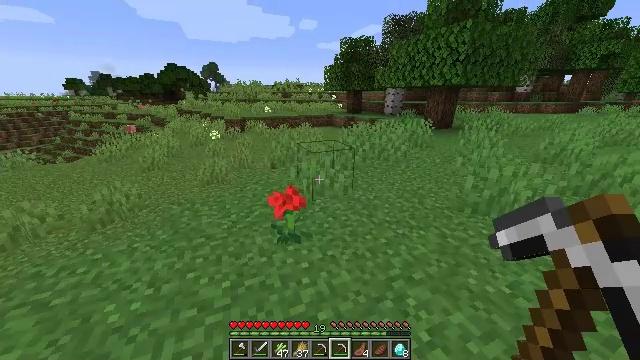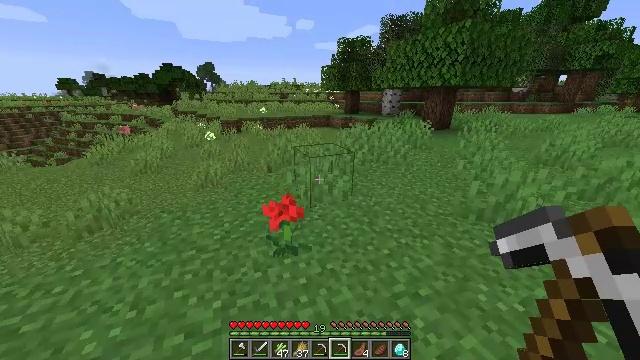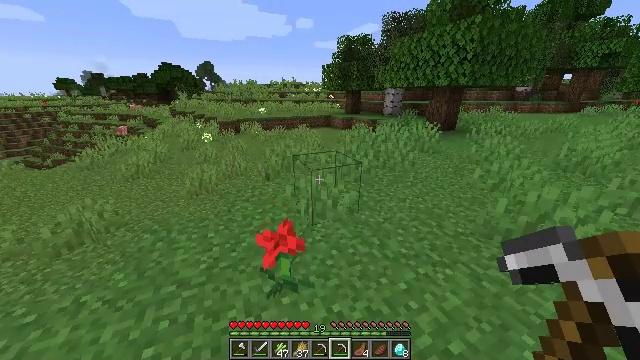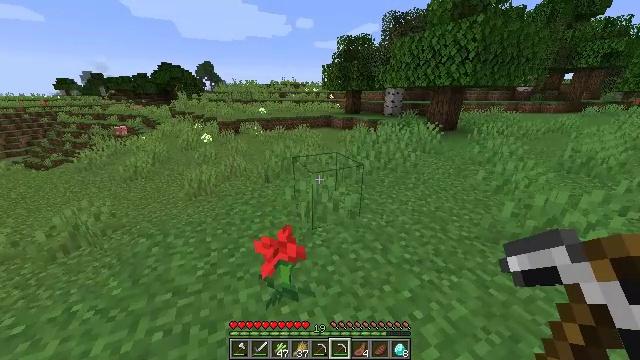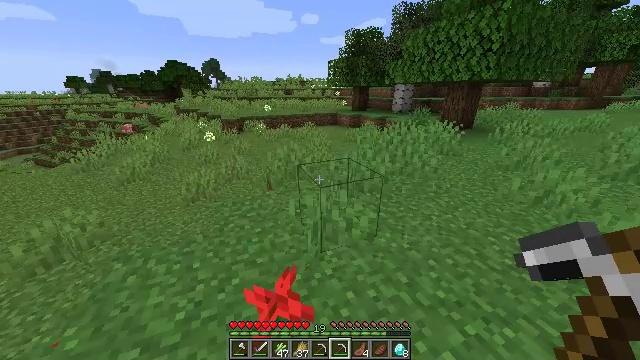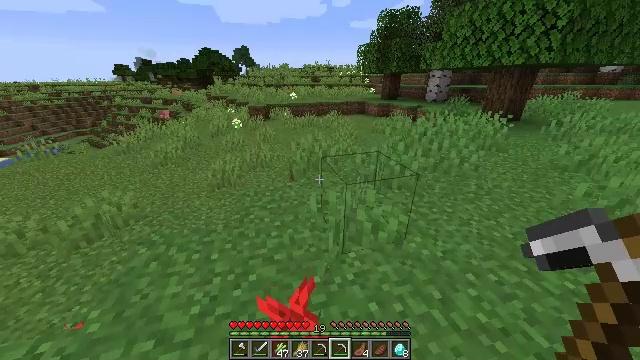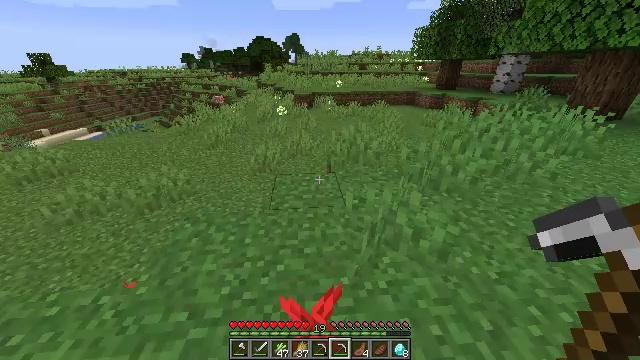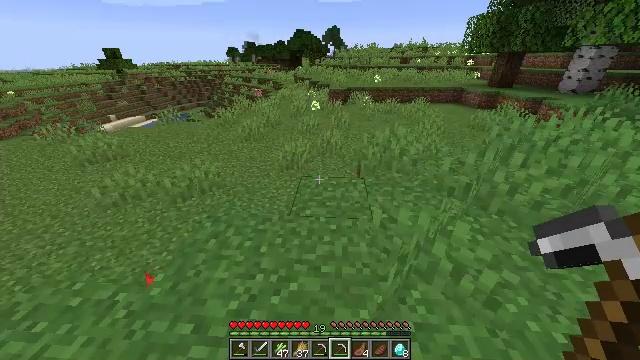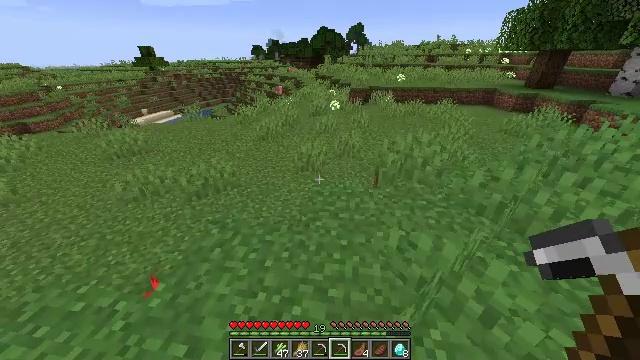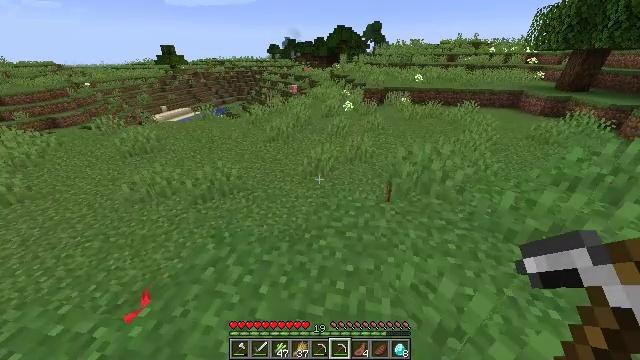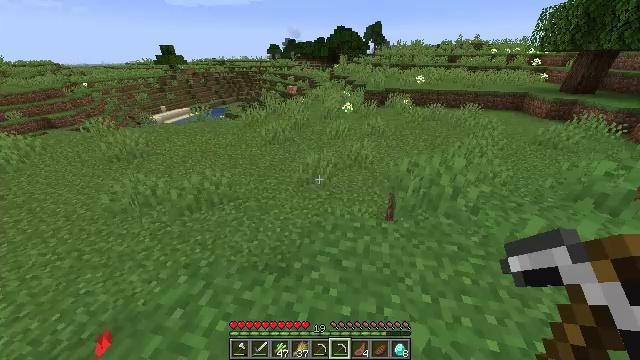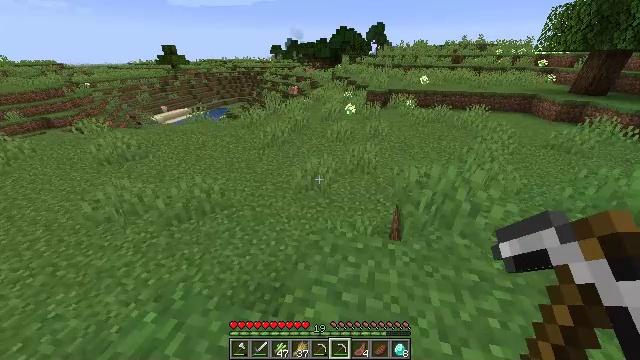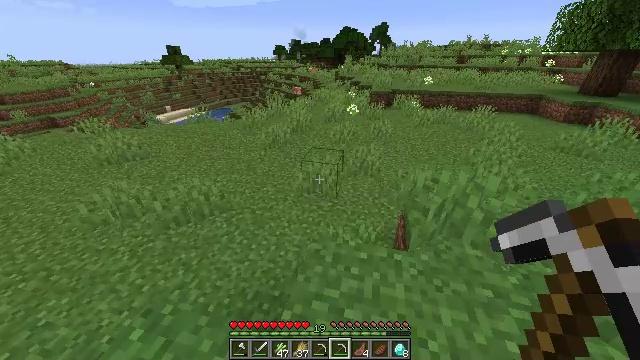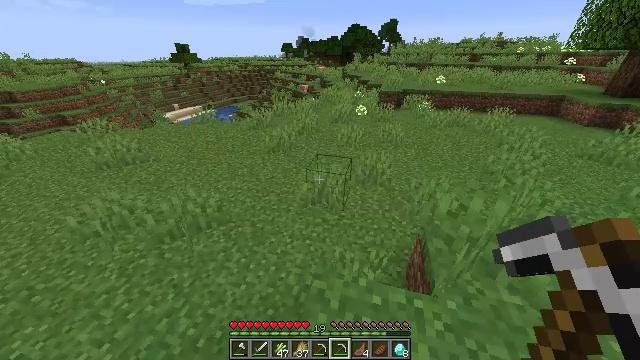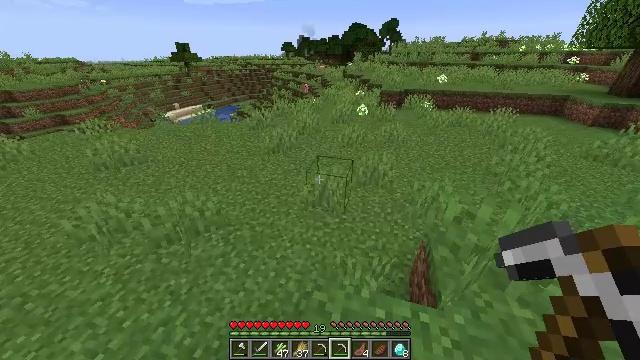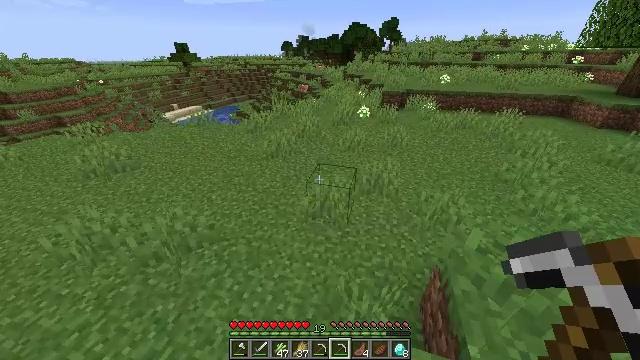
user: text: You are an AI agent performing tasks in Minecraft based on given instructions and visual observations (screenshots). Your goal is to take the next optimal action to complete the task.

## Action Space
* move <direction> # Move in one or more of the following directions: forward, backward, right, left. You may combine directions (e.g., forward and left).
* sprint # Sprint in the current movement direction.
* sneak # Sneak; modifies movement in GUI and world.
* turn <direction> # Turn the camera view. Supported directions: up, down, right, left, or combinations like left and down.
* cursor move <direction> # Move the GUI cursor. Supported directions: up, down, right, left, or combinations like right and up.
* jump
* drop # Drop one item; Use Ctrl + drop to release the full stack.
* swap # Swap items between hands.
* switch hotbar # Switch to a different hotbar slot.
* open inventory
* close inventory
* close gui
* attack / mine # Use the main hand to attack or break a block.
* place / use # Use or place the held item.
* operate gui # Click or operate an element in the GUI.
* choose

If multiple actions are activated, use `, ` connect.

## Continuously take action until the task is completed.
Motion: motion action
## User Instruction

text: Mine the bee nest.
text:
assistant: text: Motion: move forward, sprint
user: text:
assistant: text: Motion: move forward, sprint
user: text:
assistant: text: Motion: move forward, sprint
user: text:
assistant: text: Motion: move forward, sprint, turn left
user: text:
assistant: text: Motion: move forward, sprint, turn left and down
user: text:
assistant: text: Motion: move forward, sprint, turn left and down
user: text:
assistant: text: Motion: move forward, sprint, turn left and down
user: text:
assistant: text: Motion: move forward, sprint, turn left
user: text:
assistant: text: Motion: move forward, sprint, turn left
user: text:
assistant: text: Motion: move forward, sprint
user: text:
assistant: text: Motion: move forward, sprint
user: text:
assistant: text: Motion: move forward, sprint
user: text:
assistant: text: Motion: move forward, sprint, turn left
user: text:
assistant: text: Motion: move forward, sprint
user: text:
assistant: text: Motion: move forward, sprint
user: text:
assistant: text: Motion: move forward, sprint
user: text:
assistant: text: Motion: move forward, sprint
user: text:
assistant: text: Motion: move forward, sprint
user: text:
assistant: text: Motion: move forward, sprint
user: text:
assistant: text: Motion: move forward, sprint
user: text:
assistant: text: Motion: move forward, sprint
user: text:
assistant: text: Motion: move forward, sprint
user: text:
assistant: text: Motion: move forward, sprint
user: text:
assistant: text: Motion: move forward, sprint
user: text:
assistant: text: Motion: move forward, sprint, turn left
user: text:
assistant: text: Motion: move forward, sprint, turn left
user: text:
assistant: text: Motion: move forward, sprint, turn left
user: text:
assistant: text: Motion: move forward, sprint, turn left
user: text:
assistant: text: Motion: move forward, sprint, turn left
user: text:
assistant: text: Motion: move forward, sprint, turn left